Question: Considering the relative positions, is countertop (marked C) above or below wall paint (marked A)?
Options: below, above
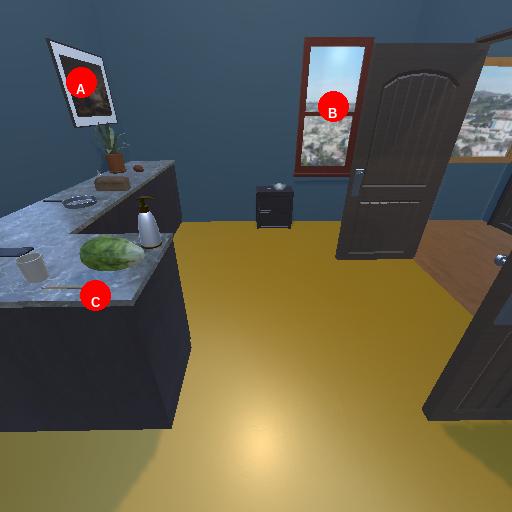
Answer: below